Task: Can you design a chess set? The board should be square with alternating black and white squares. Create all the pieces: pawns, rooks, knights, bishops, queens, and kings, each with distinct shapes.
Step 3342:
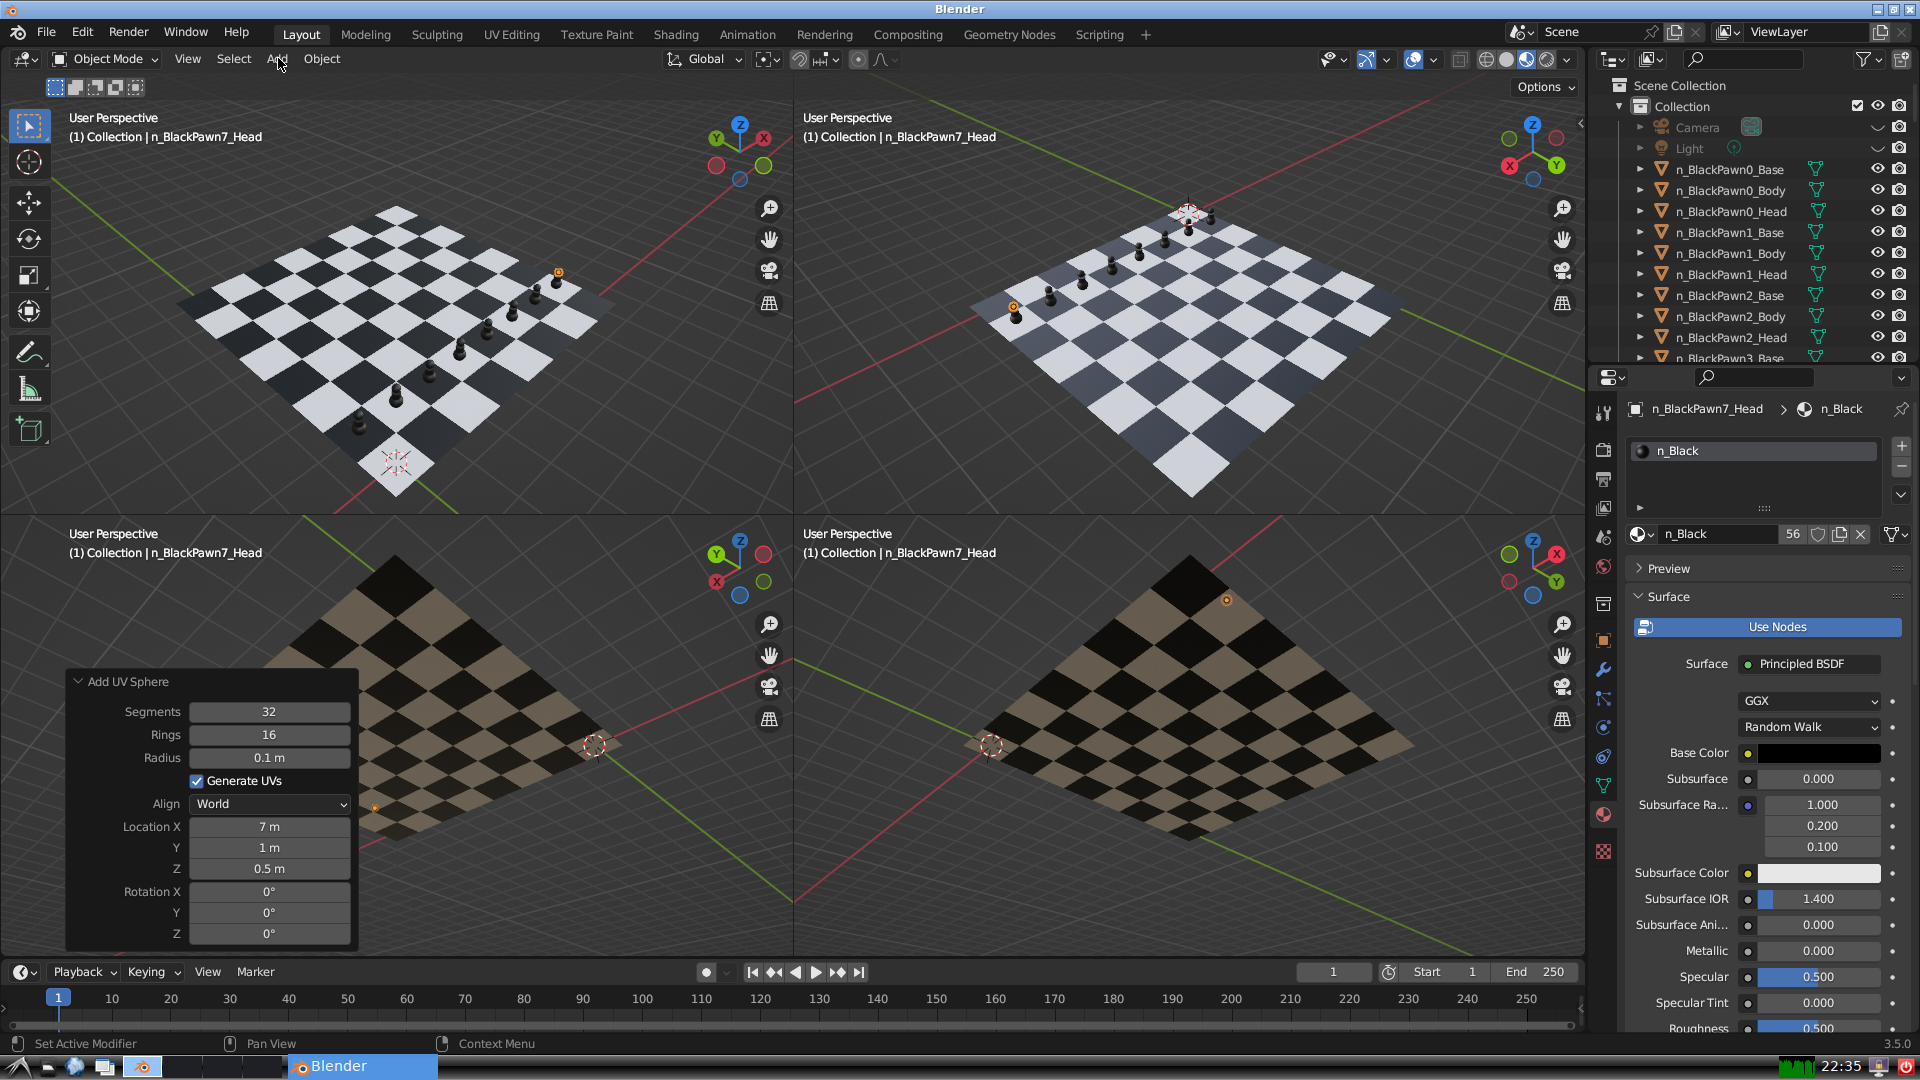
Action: click: no